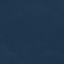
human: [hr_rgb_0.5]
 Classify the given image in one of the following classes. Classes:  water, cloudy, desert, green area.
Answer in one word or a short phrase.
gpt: water